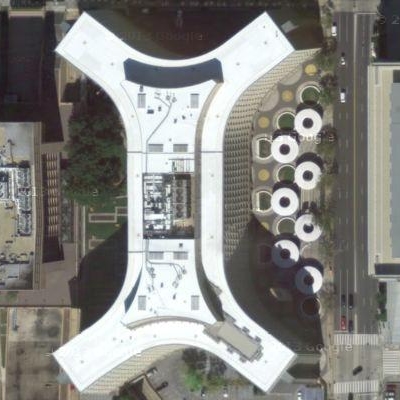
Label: cIndustry